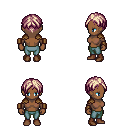
a pixel art fantasy rpg character, female body template, human, dark skin, leather shoulder armor, teal pants, white blonde parted hairstyle, leather bracers, brown shoes, four views (front, back, left, right), 2x2 character sprite sheet, small pixel art, hard edges, no anti-aliasing